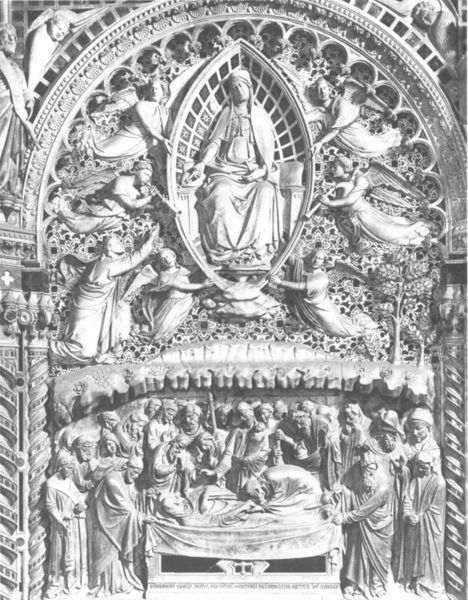
Titel: Rückwand eines Tabernakels, Tod und Himmelfahrt Mariens
Künstler: Andrea di Cione
Standort: Florenz, Orsanmichele (EU - I - Toskana)
Schlagwörter: flügel, weiß, menschen, grau, männer, schwarz, säulen, stein, tot, kirche, gotik, renaissance, engel, relief, bogen, bett, schwanger, foto, tote, christus, grab, jesus, mittelalter, chor, heilige, posaune, maria, madonna, grablegung, erlöser, muttergottes, empfängnis, renaissace, ei